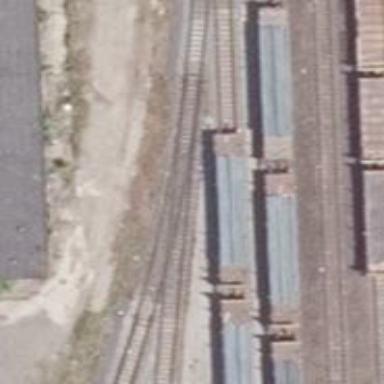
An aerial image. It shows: Railway switch.